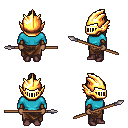
a pixel art fantasy rpg character, female body template, human, dark skin, teal long-sleeve shirt, robe skirt, gray long topknot hairstyle, gold helm, cloth bracers, maroon shoes, spear, four views (front, back, left, right), 2x2 character sprite sheet, small pixel art, hard edges, no anti-aliasing